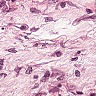
Metastatic tissue present: yes